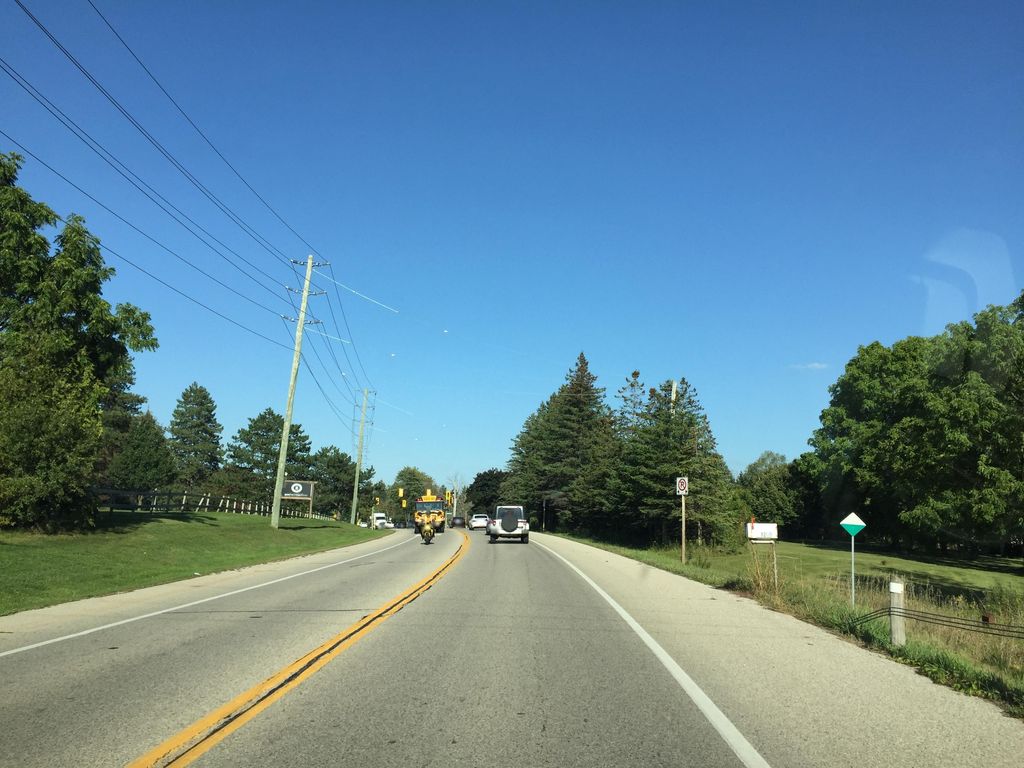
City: kitchener-waterloo